Field crop: maize
Growth stage: 2
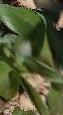
Species: maize